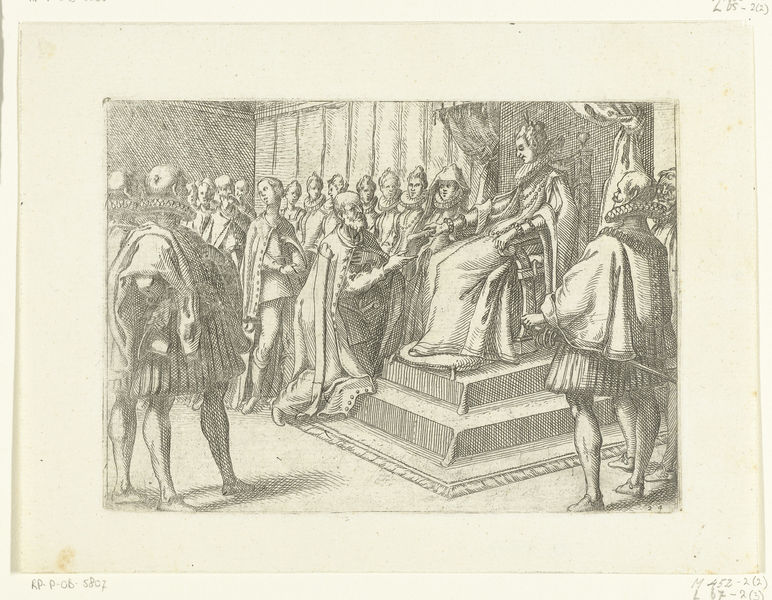
Titel: Margaretha van Oostenrijk ontvangt dankbetuigingen van de Poolse koning
Künstler: Jacques Callot
Standort: Amsterdam
Institution: Rijksmuseum
Schlagwörter: court, crowd, crown, cushion, king, men, palace, people, pillow, reception, robes, steps, throne, white, women, black, dress, dresses, grey, meeting, old, seat, sit, sitting, woman, man, peasant, feet, important, drawing, castle, coat, etching, sketch, beard, letter, peasants, crowded, royal, ink, place, art, bald, pencil, crayon, humans, rich, begging, beg, bored, royalty, ball, middle ages, nobility, outfit, monarchy, queen, tights, knees, arts, crowns, peter, kingdom, courtains, courtain, servitude, meet, kings, kindom, 여왕 같은 사람이 의자에 앉아있다, 왕좌 주위로 많은 사람이 있다, 여왕이 아래 있는 사람에게 무언가를 건네주고 있다, coutains, coutier, female\